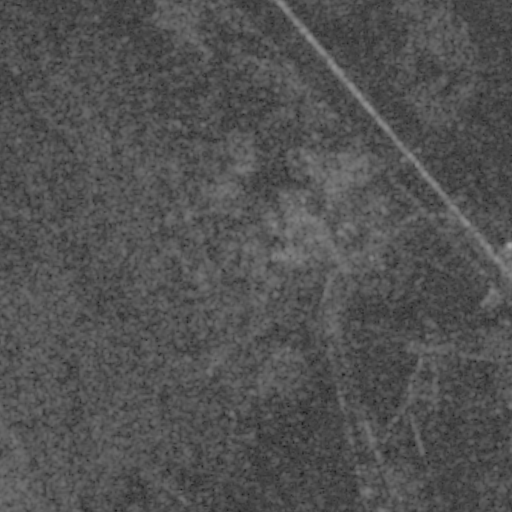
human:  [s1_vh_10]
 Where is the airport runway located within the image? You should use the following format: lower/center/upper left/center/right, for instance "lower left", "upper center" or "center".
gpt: The airport runway is located in the lower right of the image.
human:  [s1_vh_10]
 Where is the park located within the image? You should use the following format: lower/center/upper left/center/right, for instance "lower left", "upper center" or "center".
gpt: The park is located in the center right of the image.
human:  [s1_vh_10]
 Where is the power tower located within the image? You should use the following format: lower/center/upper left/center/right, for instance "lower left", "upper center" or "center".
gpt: The power tower is located in the upper right of the image.
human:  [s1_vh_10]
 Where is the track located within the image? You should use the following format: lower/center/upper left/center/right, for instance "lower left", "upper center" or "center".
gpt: There is no track in the image.

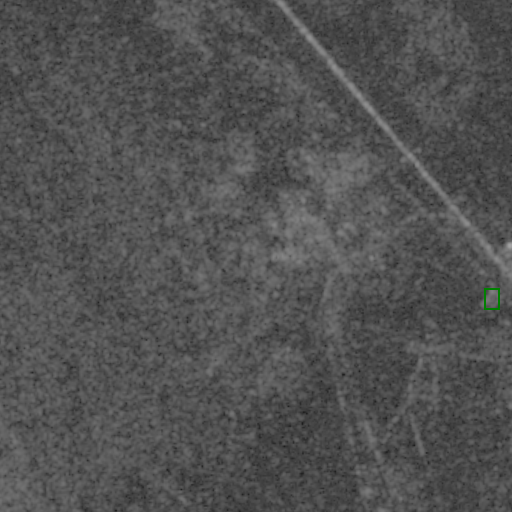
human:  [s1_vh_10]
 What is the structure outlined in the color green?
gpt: The structure outlined in green is a park.
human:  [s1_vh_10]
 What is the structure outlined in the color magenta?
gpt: There is no magenta outline.